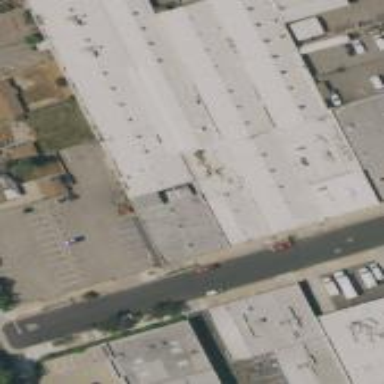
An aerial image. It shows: Industrial building.